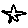
Label: star